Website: apple-inc
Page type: payment
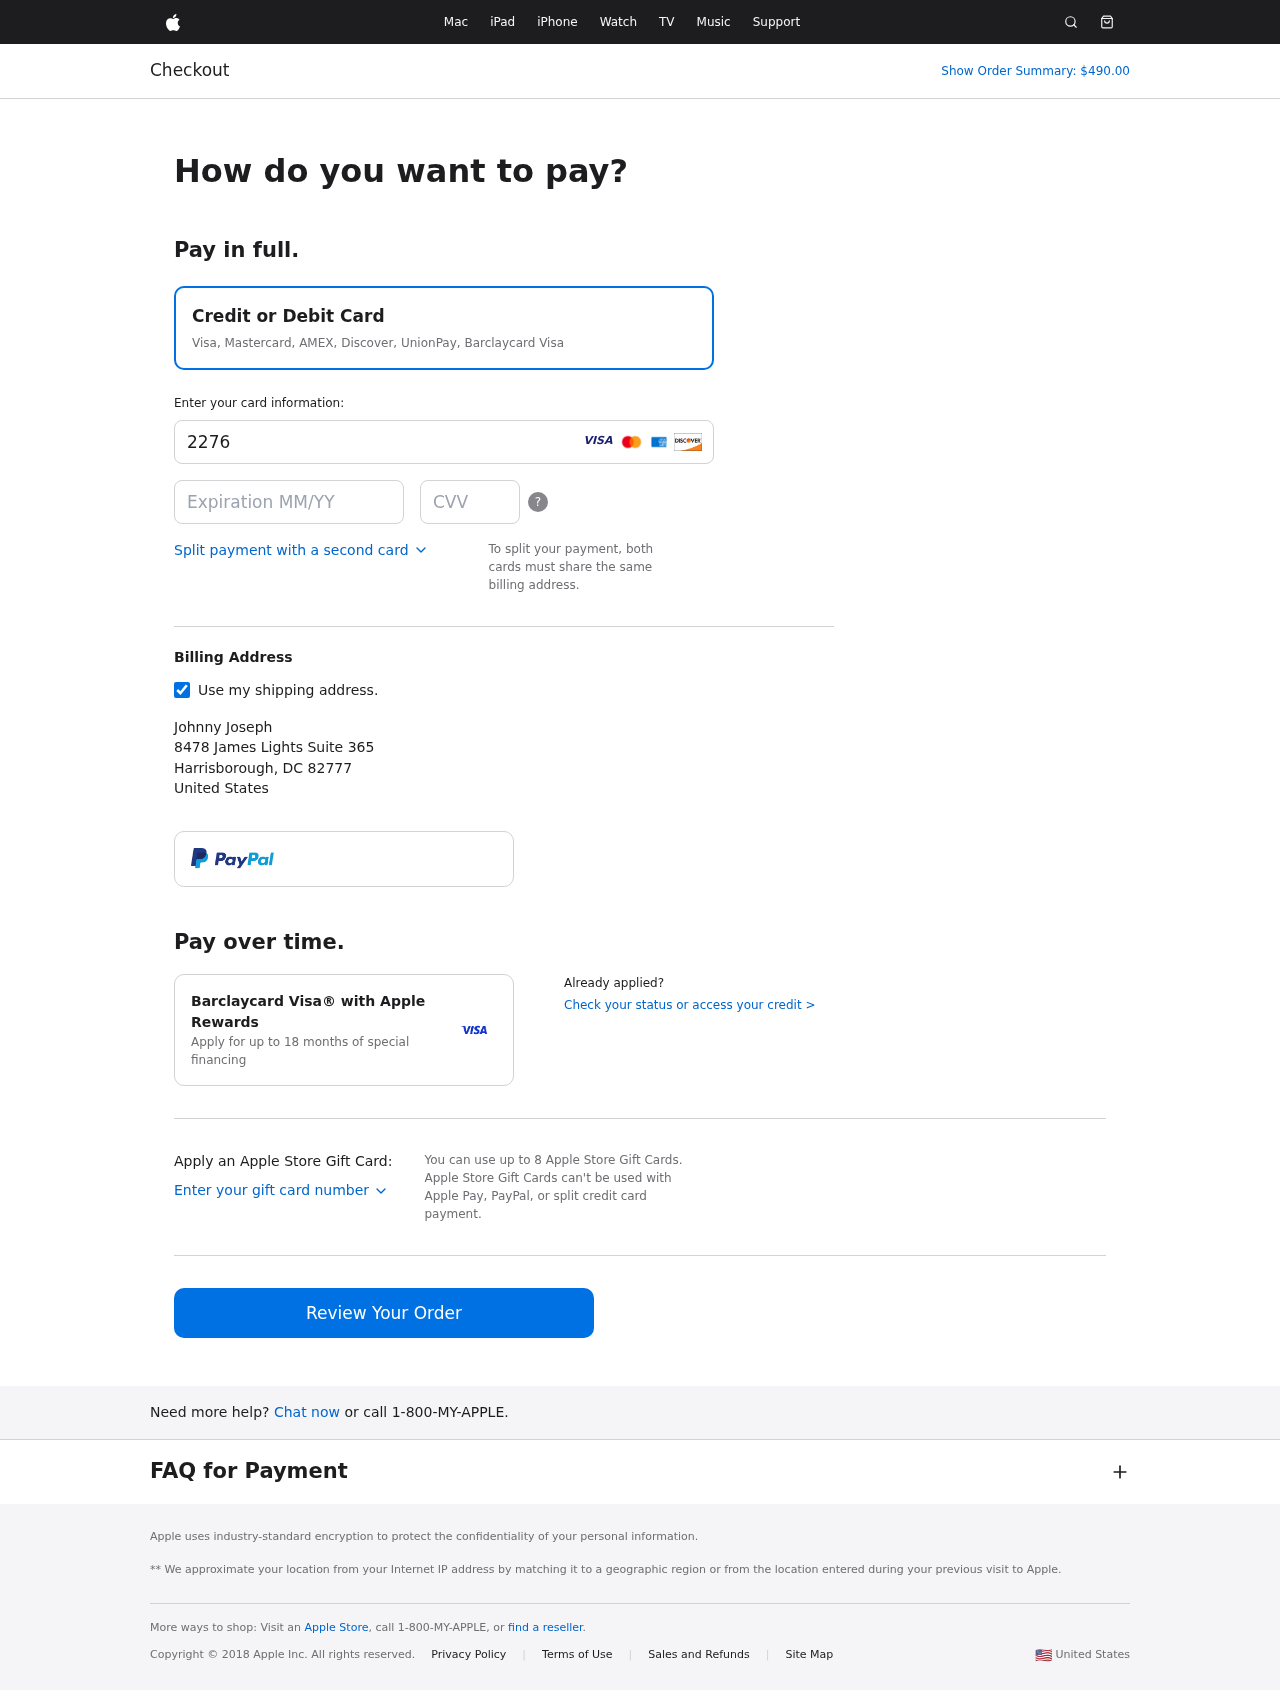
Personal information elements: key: PII_CARD_CVV
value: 407
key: PII_CARD_EXPIRY
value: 10/28
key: PII_CARD_NUMBER
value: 2276 8879 3724 8279
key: PII_CITY
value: Harrisborough
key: PII_COUNTRY
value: United States
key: PII_FULLNAME
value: Johnny Joseph
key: PII_POSTCODE
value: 82777
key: PII_STATE_ABBR
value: DC
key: PII_STREET
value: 8478 James Lights Suite 365
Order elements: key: ORDER_TOTAL
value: Show Order Summary: $490.00